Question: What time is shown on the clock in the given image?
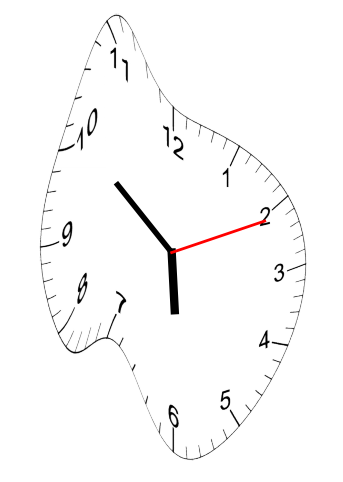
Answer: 05:51:11